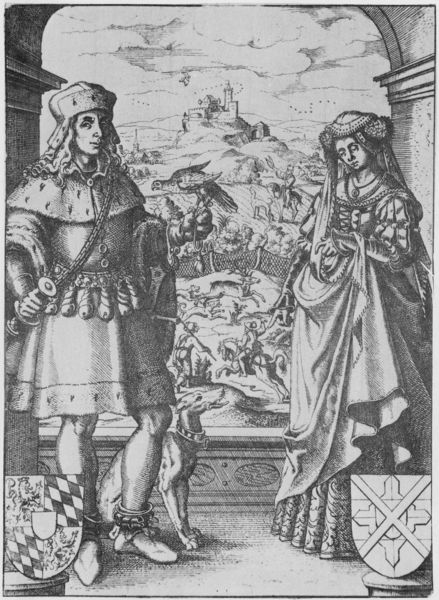
Titel: Bildnis von Rudolphus II
Künstler: Jost Amman
Institution: (Seriendruck)
Schlagwörter: adler, berg, falke, himmel, mann, schatten, vogel, wolken, landschaft, menschen, fenster, frau, frisur, grau, hintergrund, hut, kleid, mund, nase, pfeiler, schwarz, szene, weiss, zeichnung, zimmer, ausblick, dame, gürtel, haus, hund, schleier, schloss, tier, tuch, wolke, haube, anzug, bart, gesichter, architektur, falten, gesicht, hermelin, mensch, pelz, taube, bildnis, portrait, porträt, häuser, hügel, natur, gewand, pose, adel, familie, familienporträt, gewänder, paar, krone, locken, renaissance, anhöhe, pferd, reiter, kopfbedeckung, holzschnitt, bogen, man, schuhe, berge, grafik, graphik, wild, foto, panorama, griff, burg, bayern, festung, druck, druckgraphik, schwarzweiss, radierung, stich, kupfer, schwert, waffen, ketten, waffe, bleistift, herrscher, ritter, jagd, rüstung, wappen, ehepaar, ehe, öffnung, gesims, portät, hirsch, mittelalter, dürer, kupferstich, treue, kurfürst, hugel, minne, fra, ehepaarbildnis, einblatt, cotte